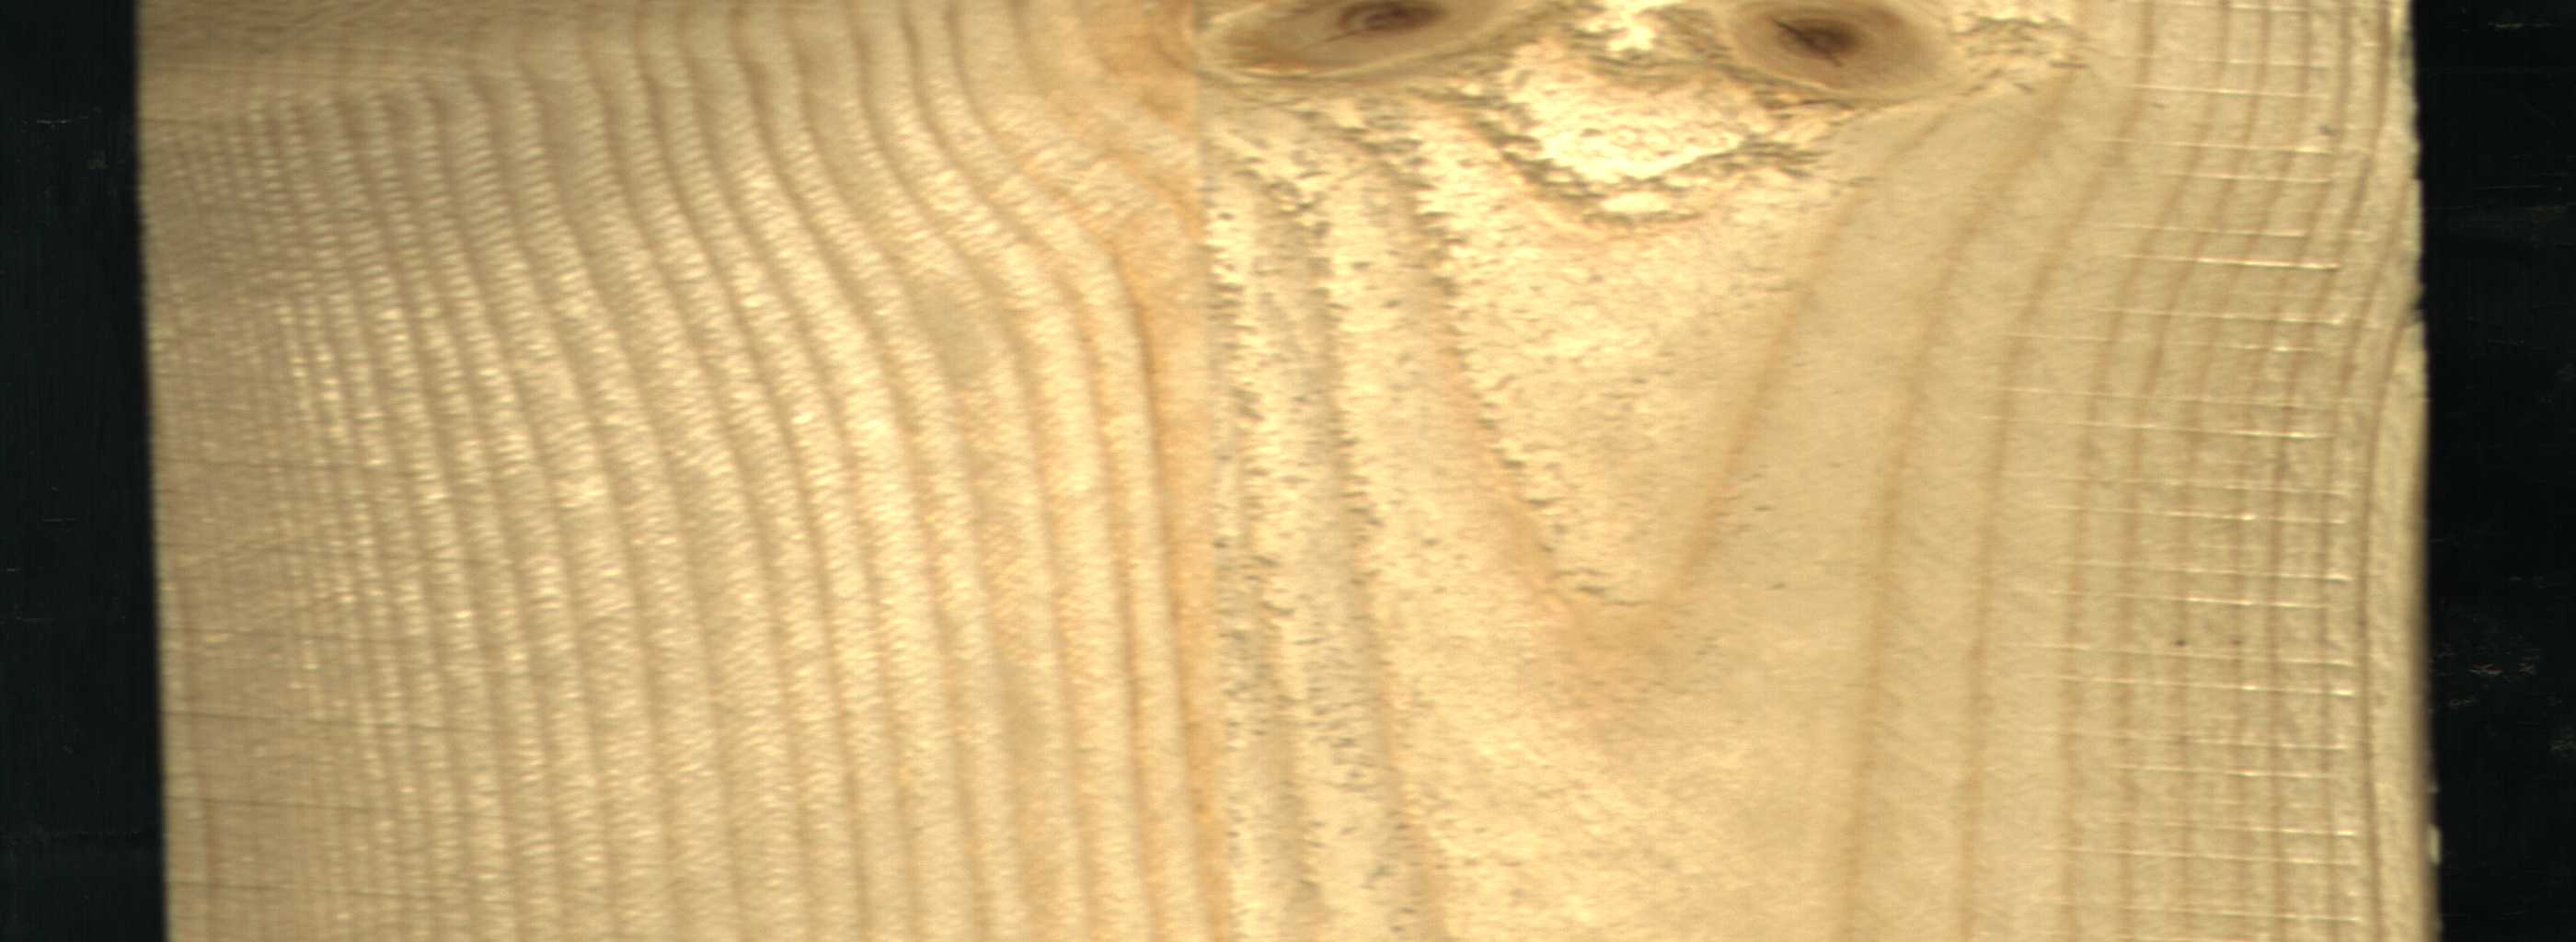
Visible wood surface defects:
knot_with_crack
Live_Knot